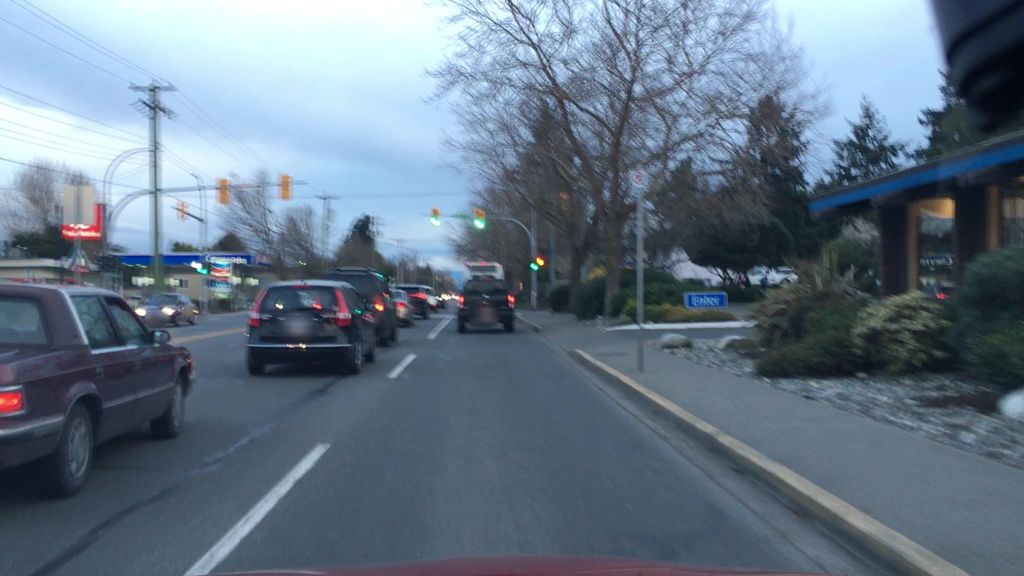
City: victoria